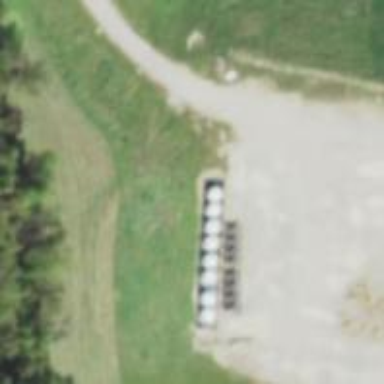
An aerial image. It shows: Storage tank that is man-made.